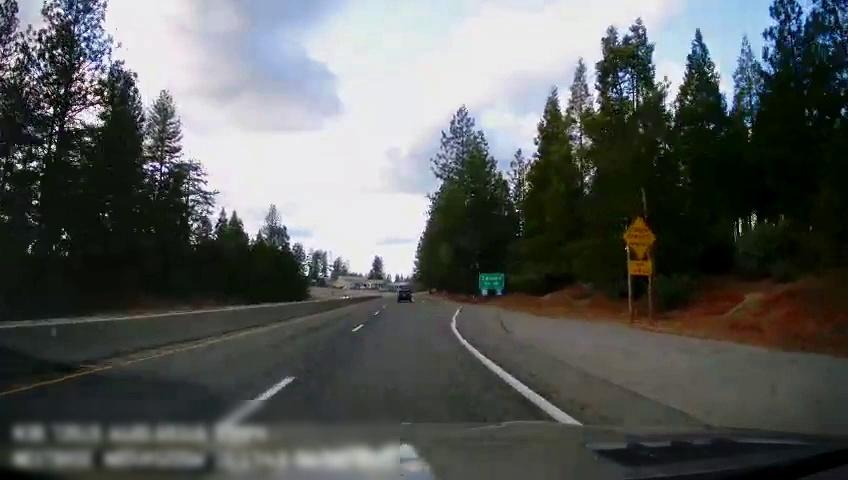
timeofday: Day
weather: Cloudy
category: Drivable Space
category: Vehicles | SUV
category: Lanes | Alternate Lane
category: Lanes | Current Lane
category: Lanes | Current Lane
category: Traffic | Signs
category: Traffic | Signs
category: Traffic | Signs